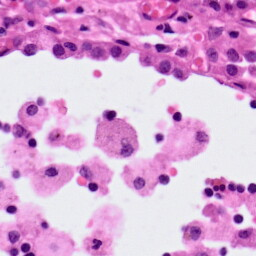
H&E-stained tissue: Lung